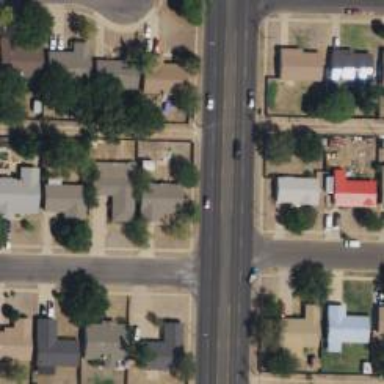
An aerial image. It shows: Alley classified as service road.